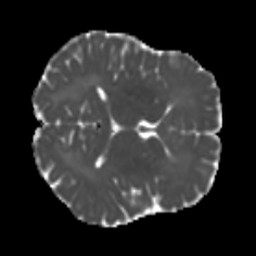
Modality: MD
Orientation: axial
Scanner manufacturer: siemens
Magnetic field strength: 3 T
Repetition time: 4 s
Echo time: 0.0594 s